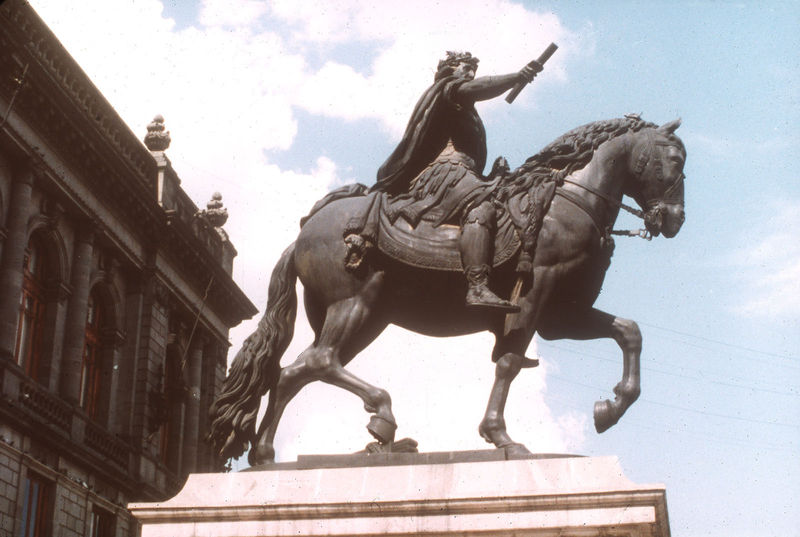
Titel: Reiterstatue von Carlos IV. (El Caballito)
Künstler: Manuel Tolsá
Standort: Mexico City, Plaza Manuel Tolsá (Amerika - Mexiko)
Schlagwörter: blau, himmel, mann, umhang, wolken, fenster, gebäude, arm, sockel, pferd, reiter, skulptur, statue, hufe, mähne, reiten, sattel, schweif, zaumzeug, zügel, fassade, stab, platz, blue, crown, hands, kaiser, palace, white, window, black, grey, robe, skirt, metall, sandalen, bronze, plastik, foto, fugen, denkmal, herrscher, kranz, rüstung, rom, rolle, römer, sandale, hand, ross, cloud, clouds, greek, man, nude, roman, sky, erhoben, schreiten, building, eyes, feet, message, schriftrolle, scroll, flowing, paper, castle, tail, boots, french, blond, monument, movement, photo, sculpture, standbild, letter, main, marble, person, reiterstandbild, emperor, cape, wreath, rome, bogenfenster, italian, foot, animal, war, horse, hero, reins, warrior, hoof, hooves, waffenrock, stick, pedestal, st. petersburg, mantel, marc aurel, angle, photograph, mane, greece, point, europe, blonde, laurel wreath, general, victory, moving, rider, rein, saddle, italien, bulding, baton, memorial, huff, march, explorer, status, wires, mark aurel, lorbeerkranz, sculptur, equine, cesar, stndbild, staute, scuplture, alexander the great, reiterstatue, public art, messagerider, onward